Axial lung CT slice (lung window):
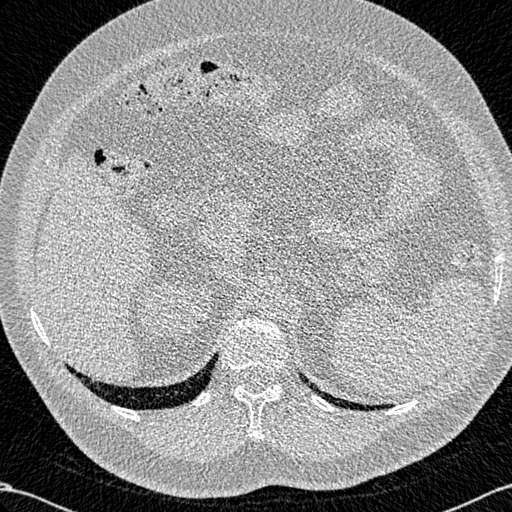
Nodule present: no